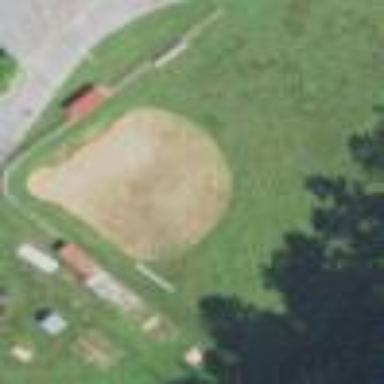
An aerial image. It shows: Baseball pitch for leisure and sports activities.